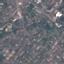
Land use / land cover class: Residential